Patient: sex M, age 26
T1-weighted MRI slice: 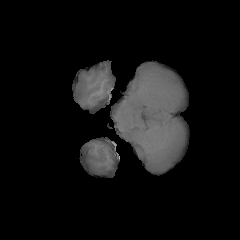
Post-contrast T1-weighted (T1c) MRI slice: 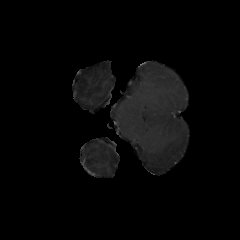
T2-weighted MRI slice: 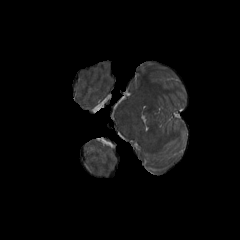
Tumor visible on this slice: no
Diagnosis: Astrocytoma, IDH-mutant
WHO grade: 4